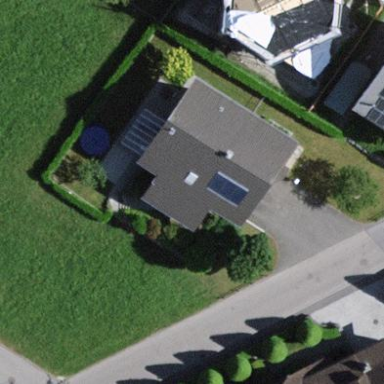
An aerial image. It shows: Detached building.